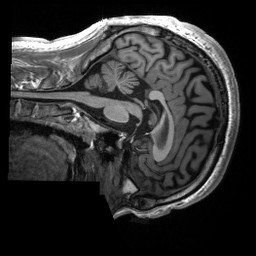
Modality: T1w
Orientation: sagittal
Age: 23
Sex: male
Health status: healthy
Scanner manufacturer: siemens
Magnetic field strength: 3 T
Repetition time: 2.53 s
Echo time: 0.00227 s